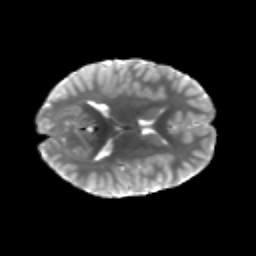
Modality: T2w
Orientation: axial
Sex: male
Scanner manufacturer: siemens
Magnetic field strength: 3 T
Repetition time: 5 s
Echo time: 0.071 s